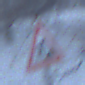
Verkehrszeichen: Arbeitsstelle
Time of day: Midday
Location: Outdoor (Nature)
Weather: Overcast
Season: Winter
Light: Natural